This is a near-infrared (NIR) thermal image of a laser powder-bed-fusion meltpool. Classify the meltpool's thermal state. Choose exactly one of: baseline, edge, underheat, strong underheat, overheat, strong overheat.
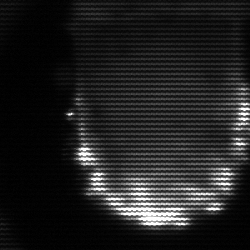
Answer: baseline